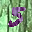
Label: 5